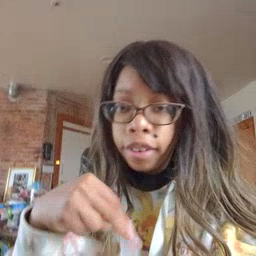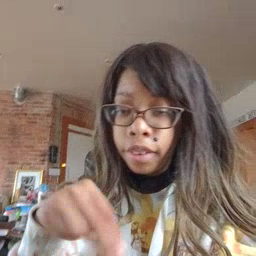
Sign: dance